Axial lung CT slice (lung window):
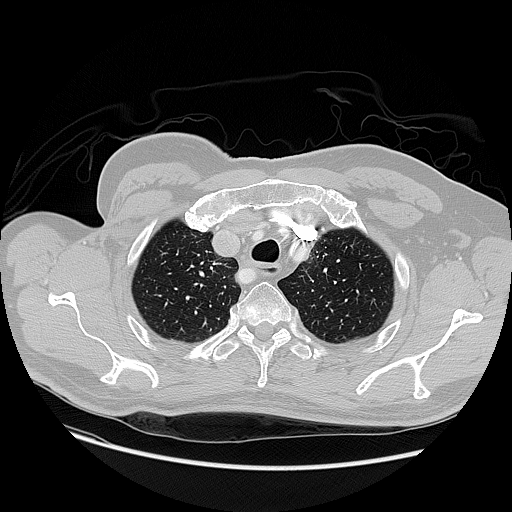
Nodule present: no